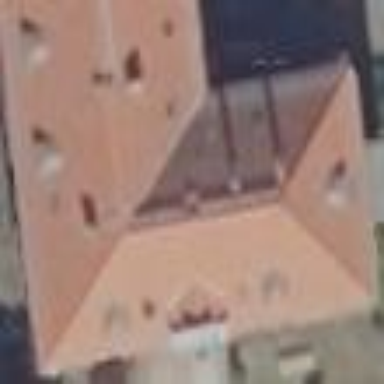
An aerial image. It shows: Gabled apartments building with roof tiles.